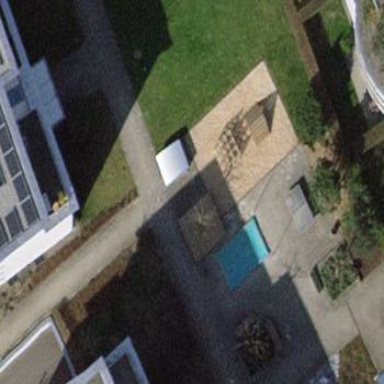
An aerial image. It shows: Playground area for leisure activities on the land.